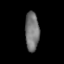
Tissue: lung
Cell type: T cells
Senescence score: 0.2197
Nuclear area (px): 543
Mean DAPI intensity: 115.481